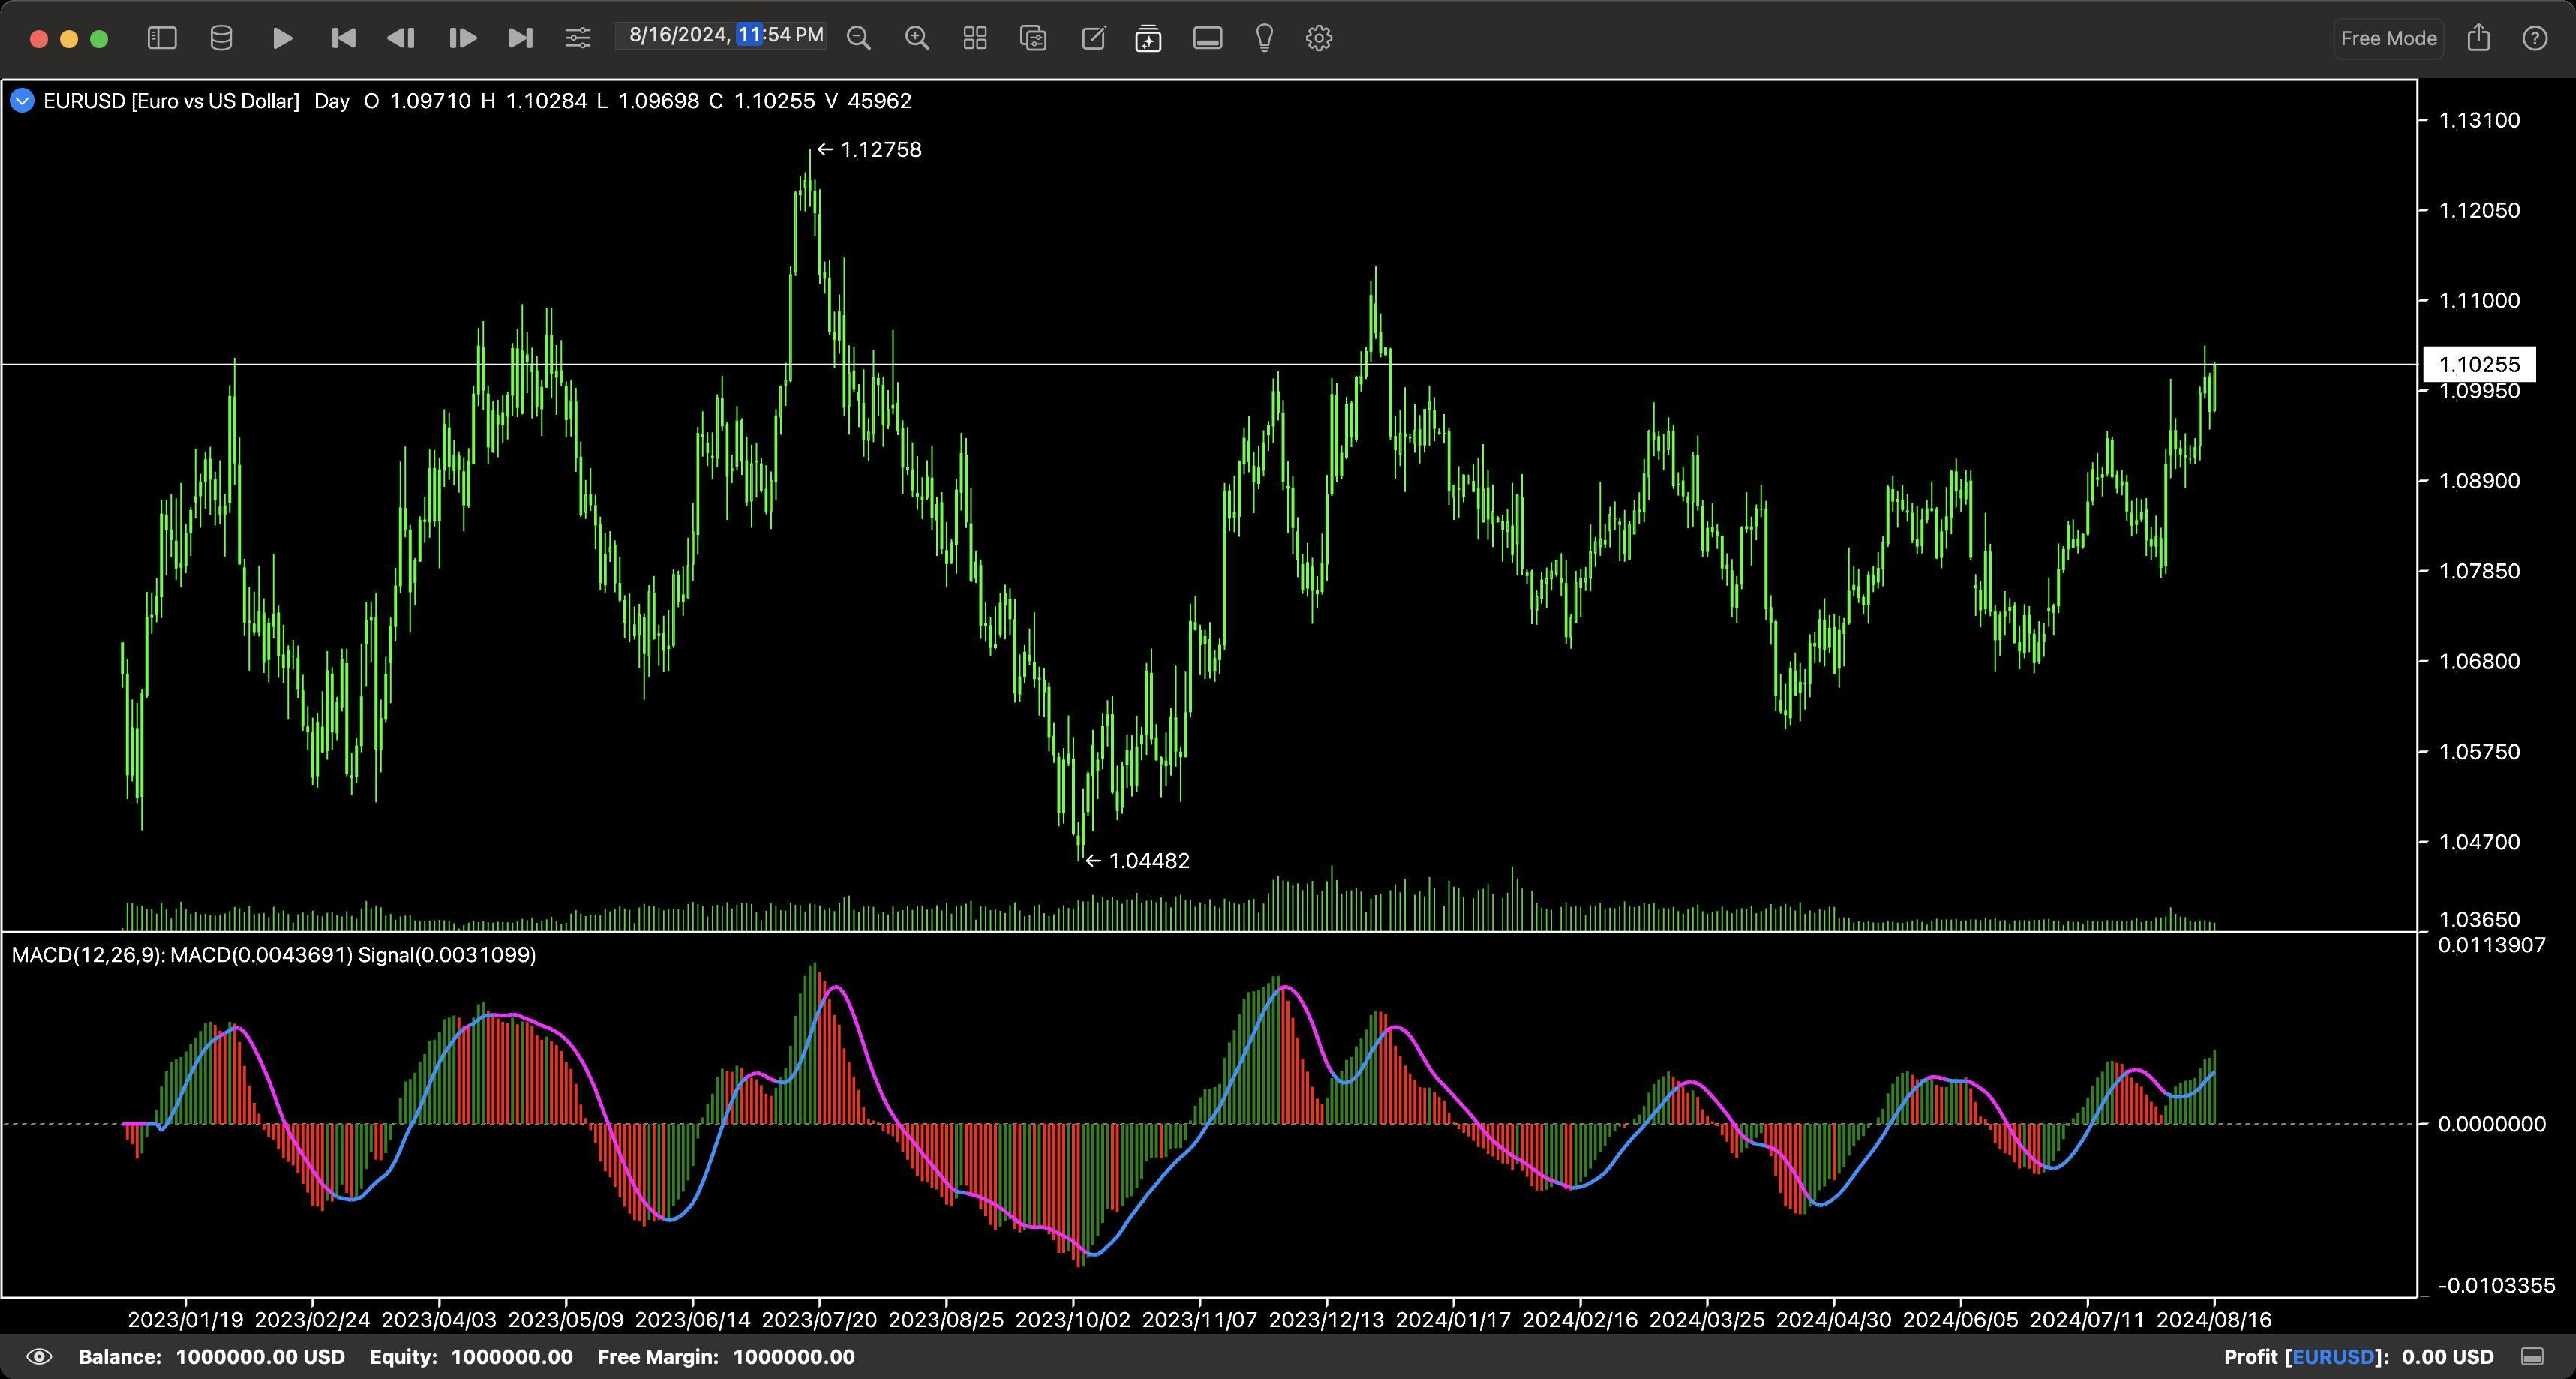
Accessibility tree:
{"name": "EURUSD", "role": "AXWindow", "description": null, "role_description": "standard window", "value": null, "position": "11.00;112.00", "size": "1717;919", "children": [{"name": null, "role": "AXGroup", "description": null, "role_description": "group", "value": null, "position": "0.00;0.00", "size": "1717;919", "children": [{"name": null, "role": "AXSplitGroup", "description": null, "role_description": "split group", "value": null, "position": "0.00;0.00", "size": "1717;919", "children": [{"name": null, "role": "AXSplitter", "description": null, "role_description": "splitter", "value": -1.0, "position": "-1.00;52.00", "size": "1;867", "children": []}, {"name": null, "role": "AXGroup", "description": null, "role_description": "group", "value": null, "position": "0.00;0.00", "size": "1717;919", "children": [{"name": "", "role": "AXButton", "description": "A multiply symbol inside a filled circle.", "role_description": "button", "value": null, "position": "5.00;51.00", "size": "20;31", "children": []}, {"name": null, "role": "AXButton", "description": "Show", "role_description": "button", "value": null, "position": "17.50;898.50", "size": "18;11", "children": []}, {"name": null, "role": "AXStaticText", "description": null, "role_description": "text", "value": "Balance:", "position": "52.50;896.00", "size": "56;16", "children": []}, {"name": null, "role": "AXStaticText", "description": null, "role_description": "text", "value": "1000000.00 USD", "position": "116.50;896.00", "size": "114;16", "children": []}, {"name": null, "role": "AXStaticText", "description": null, "role_description": "text", "value": "Equity:", "position": "246.50;896.00", "size": "46;16", "children": []}, {"name": null, "role": "AXStaticText", "description": null, "role_description": "text", "value": "1000000.00", "position": "300.00;896.00", "size": "82;16", "children": []}, {"name": null, "role": "AXStaticText", "description": null, "role_description": "text", "value": "Free Margin:", "position": "398.50;896.00", "size": "82;16", "children": []}, {"name": null, "role": "AXStaticText", "description": null, "role_description": "text", "value": "1000000.00", "position": "488.00;896.00", "size": "82;16", "children": []}, {"name": null, "role": "AXStaticText", "description": null, "role_description": "text", "value": "Profit", "position": "1482.50;896.00", "size": "36;16", "children": []}, {"name": null, "role": "AXStaticText", "description": null, "role_description": "text", "value": " [", "position": "1519.00;896.00", "size": "9;16", "children": []}, {"name": null, "role": "AXStaticText", "description": null, "role_description": "text", "value": "EURUSD", "position": "1528.00;896.00", "size": "55;16", "children": []}, {"name": null, "role": "AXStaticText", "description": null, "role_description": "text", "value": "]", "position": "1583.00;896.00", "size": "6;16", "children": []}, {"name": null, "role": "AXStaticText", "description": null, "role_description": "text", "value": ":", "position": "1588.50;896.00", "size": "4;16", "children": []}, {"name": null, "role": "AXStaticText", "description": null, "role_description": "text", "value": "0.00 USD", "position": "1601.00;896.00", "size": "62;16", "children": []}, {"name": null, "role": "AXButton", "description": "rectangle.bottomhalf.inset.filled", "role_description": "button", "value": null, "position": "1680.50;898.00", "size": "15;12", "children": []}]}]}]}, {"name": null, "role": "AXToolbar", "description": null, "role_description": "toolbar", "value": null, "position": "0.00;0.00", "size": "1717;52", "children": [{"name": null, "role": "AXButton", "description": "Sidebar", "role_description": "button", "value": null, "position": "87.00;0.00", "size": "42;52", "children": [{"name": null, "role": "AXButton", "description": "Sidebar", "role_description": "button", "value": null, "position": "96.50;14.00", "size": "24;18", "children": []}]}, {"name": null, "role": "AXButton", "description": "Data center", "role_description": "button", "value": null, "position": "129.00;0.00", "size": "37;52", "children": [{"name": null, "role": "AXButton", "description": "Data center", "role_description": "button", "value": null, "position": "138.50;14.00", "size": "18;20", "children": []}]}, {"name": null, "role": "AXGroup", "description": null, "role_description": "group", "value": null, "position": "166.00;0.00", "size": "44;52", "children": [{"name": "", "role": "AXCheckBox", "description": "play", "role_description": "toggle button", "value": 0, "position": "170.00;12.00", "size": "36;28", "children": []}]}, {"name": null, "role": "AXButton", "description": "Backward to Begin", "role_description": "button", "value": null, "position": "210.00;0.00", "size": "38;52", "children": [{"name": null, "role": "AXButton", "description": "Backward to Begin", "role_description": "button", "value": null, "position": "219.50;14.00", "size": "20;16", "children": []}]}, {"name": null, "role": "AXButton", "description": "Backward", "role_description": "button", "value": null, "position": "248.00;0.00", "size": "40;52", "children": [{"name": null, "role": "AXButton", "description": "Backward", "role_description": "button", "value": null, "position": "257.00;14.00", "size": "22;16", "children": []}]}, {"name": null, "role": "AXButton", "description": "Forward", "role_description": "button", "value": null, "position": "288.00;0.00", "size": "40;52", "children": [{"name": null, "role": "AXButton", "description": "Forward", "role_description": "button", "value": null, "position": "297.00;14.00", "size": "22;16", "children": []}]}, {"name": null, "role": "AXButton", "description": "Forward to End", "role_description": "button", "value": null, "position": "328.00;0.00", "size": "38;52", "children": [{"name": null, "role": "AXButton", "description": "Forward to End", "role_description": "button", "value": null, "position": "337.50;14.00", "size": "20;16", "children": []}]}, {"name": null, "role": "AXButton", "description": "Play Settings", "role_description": "button", "value": null, "position": "366.00;0.00", "size": "39;52", "children": [{"name": null, "role": "AXButton", "description": "Play Settings", "role_description": "button", "value": null, "position": "375.00;14.00", "size": "21;18", "children": []}]}, {"name": null, "role": "AXGroup", "description": null, "role_description": "group", "value": null, "position": "405.00;0.00", "size": "148;52", "children": [{"name": null, "role": "AXDateTimeArea", "description": null, "role_description": "date time area", "value": "2024-08-16 23:54:00 +0000", "position": "409.00;17.50", "size": "140;17", "children": [{"name": null, "role": "AXIncrementor", "description": null, "role_description": "stepper", "value": 0.5, "position": "552.00;24.00", "size": "0;0", "children": [{"name": null, "role": "AXButton", "description": null, "role_description": "increment arrow button", "value": null, "position": "552.00;24.00", "size": "0;0", "children": []}, {"name": null, "role": "AXButton", "description": null, "role_description": "decrement arrow button", "value": null, "position": "552.00;24.00", "size": "0;0", "children": []}]}]}]}, {"name": null, "role": "AXButton", "description": "Zoom out", "role_description": "button", "value": null, "position": "553.00;0.00", "size": "39;52", "children": [{"name": null, "role": "AXButton", "description": "Zoom out", "role_description": "button", "value": null, "position": "562.50;14.00", "size": "20;20", "children": []}]}, {"name": null, "role": "AXButton", "description": "Zoom in", "role_description": "button", "value": null, "position": "592.00;0.00", "size": "39;52", "children": [{"name": null, "role": "AXButton", "description": "Zoom in", "role_description": "button", "value": null, "position": "601.50;14.00", "size": "20;20", "children": []}]}, {"name": null, "role": "AXButton", "description": "Layout", "role_description": "button", "value": null, "position": "631.00;0.00", "size": "38;52", "children": [{"name": null, "role": "AXButton", "description": "Layout", "role_description": "button", "value": null, "position": "640.50;14.00", "size": "20;18", "children": []}]}, {"name": null, "role": "AXButton", "description": "Trade Order Setting", "role_description": "button", "value": null, "position": "669.00;0.00", "size": "40;52", "children": [{"name": null, "role": "AXButton", "description": "Trade Order Setting", "role_description": "button", "value": null, "position": "678.00;14.00", "size": "22;20", "children": []}]}, {"name": null, "role": "AXButton", "description": "Show/Hide Drawing Toolbar", "role_description": "button", "value": null, "position": "709.00;0.00", "size": "39;52", "children": [{"name": null, "role": "AXButton", "description": "Show/Hide Drawing Toolbar", "role_description": "button", "value": null, "position": "718.50;14.00", "size": "20;20", "children": []}]}, {"name": null, "role": "AXGroup", "description": null, "role_description": "group", "value": null, "position": "748.00;0.00", "size": "36;52", "children": [{"name": null, "role": "AXStaticText", "description": null, "role_description": "text", "value": "Template", "position": "752.00;14.50", "size": "28;23", "children": []}]}, {"name": null, "role": "AXButton", "description": "Full Screen", "role_description": "button", "value": null, "position": "784.00;0.00", "size": "42;52", "children": [{"name": null, "role": "AXButton", "description": "Full Screen", "role_description": "button", "value": null, "position": "793.50;14.00", "size": "24;18", "children": []}]}, {"name": null, "role": "AXButton", "description": "Idea", "role_description": "button", "value": null, "position": "826.00;0.00", "size": "34;52", "children": [{"name": null, "role": "AXButton", "description": "Idea", "role_description": "button", "value": null, "position": "835.50;14.00", "size": "16;22", "children": []}]}, {"name": null, "role": "AXButton", "description": "Chart Setting", "role_description": "button", "value": null, "position": "860.00;0.00", "size": "39;52", "children": [{"name": null, "role": "AXButton", "description": "Chart Setting", "role_description": "button", "value": null, "position": "869.00;14.00", "size": "21;21", "children": []}]}, {"name": null, "role": "AXGroup", "description": null, "role_description": "group", "value": null, "position": "1551.00;0.00", "size": "83;52", "children": [{"name": null, "role": "AXStaticText", "description": null, "role_description": "text", "value": "Upgrade", "position": "1560.50;14.00", "size": "64;20", "children": []}]}, {"name": null, "role": "AXButton", "description": "Share", "role_description": "button", "value": null, "position": "1634.00;0.00", "size": "37;52", "children": [{"name": null, "role": "AXButton", "description": "Share", "role_description": "button", "value": null, "position": "1643.00;14.00", "size": "19;23", "children": []}]}, {"name": null, "role": "AXButton", "description": "Help", "role_description": "button", "value": null, "position": "1671.00;0.00", "size": "38;52", "children": [{"name": null, "role": "AXButton", "description": "Help", "role_description": "button", "value": null, "position": "1680.00;14.00", "size": "20;20", "children": []}]}]}, {"name": null, "role": "AXButton", "description": null, "role_description": "close button", "value": null, "position": "19.00;18.00", "size": "14;16", "children": []}, {"name": null, "role": "AXButton", "description": null, "role_description": "full screen button", "value": null, "position": "59.00;18.00", "size": "14;16", "children": [{"name": null, "role": "AXGroup", "description": null, "role_description": "group", "value": null, "position": "59.00;18.00", "size": "14;16", "children": [{"name": null, "role": "AXGroup", "description": null, "role_description": "group", "value": null, "position": "59.00;18.00", "size": "14;16", "children": []}]}]}, {"name": null, "role": "AXButton", "description": null, "role_description": "minimize button", "value": null, "position": "39.00;18.00", "size": "14;16", "children": []}]}